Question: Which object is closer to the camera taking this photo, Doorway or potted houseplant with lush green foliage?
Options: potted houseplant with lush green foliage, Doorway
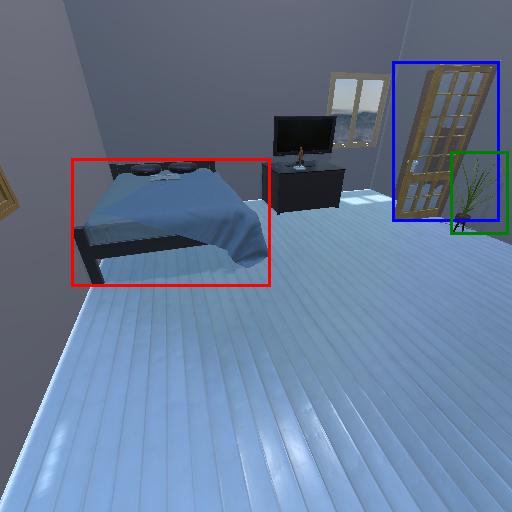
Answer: potted houseplant with lush green foliage